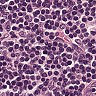
Metastatic tissue present: no